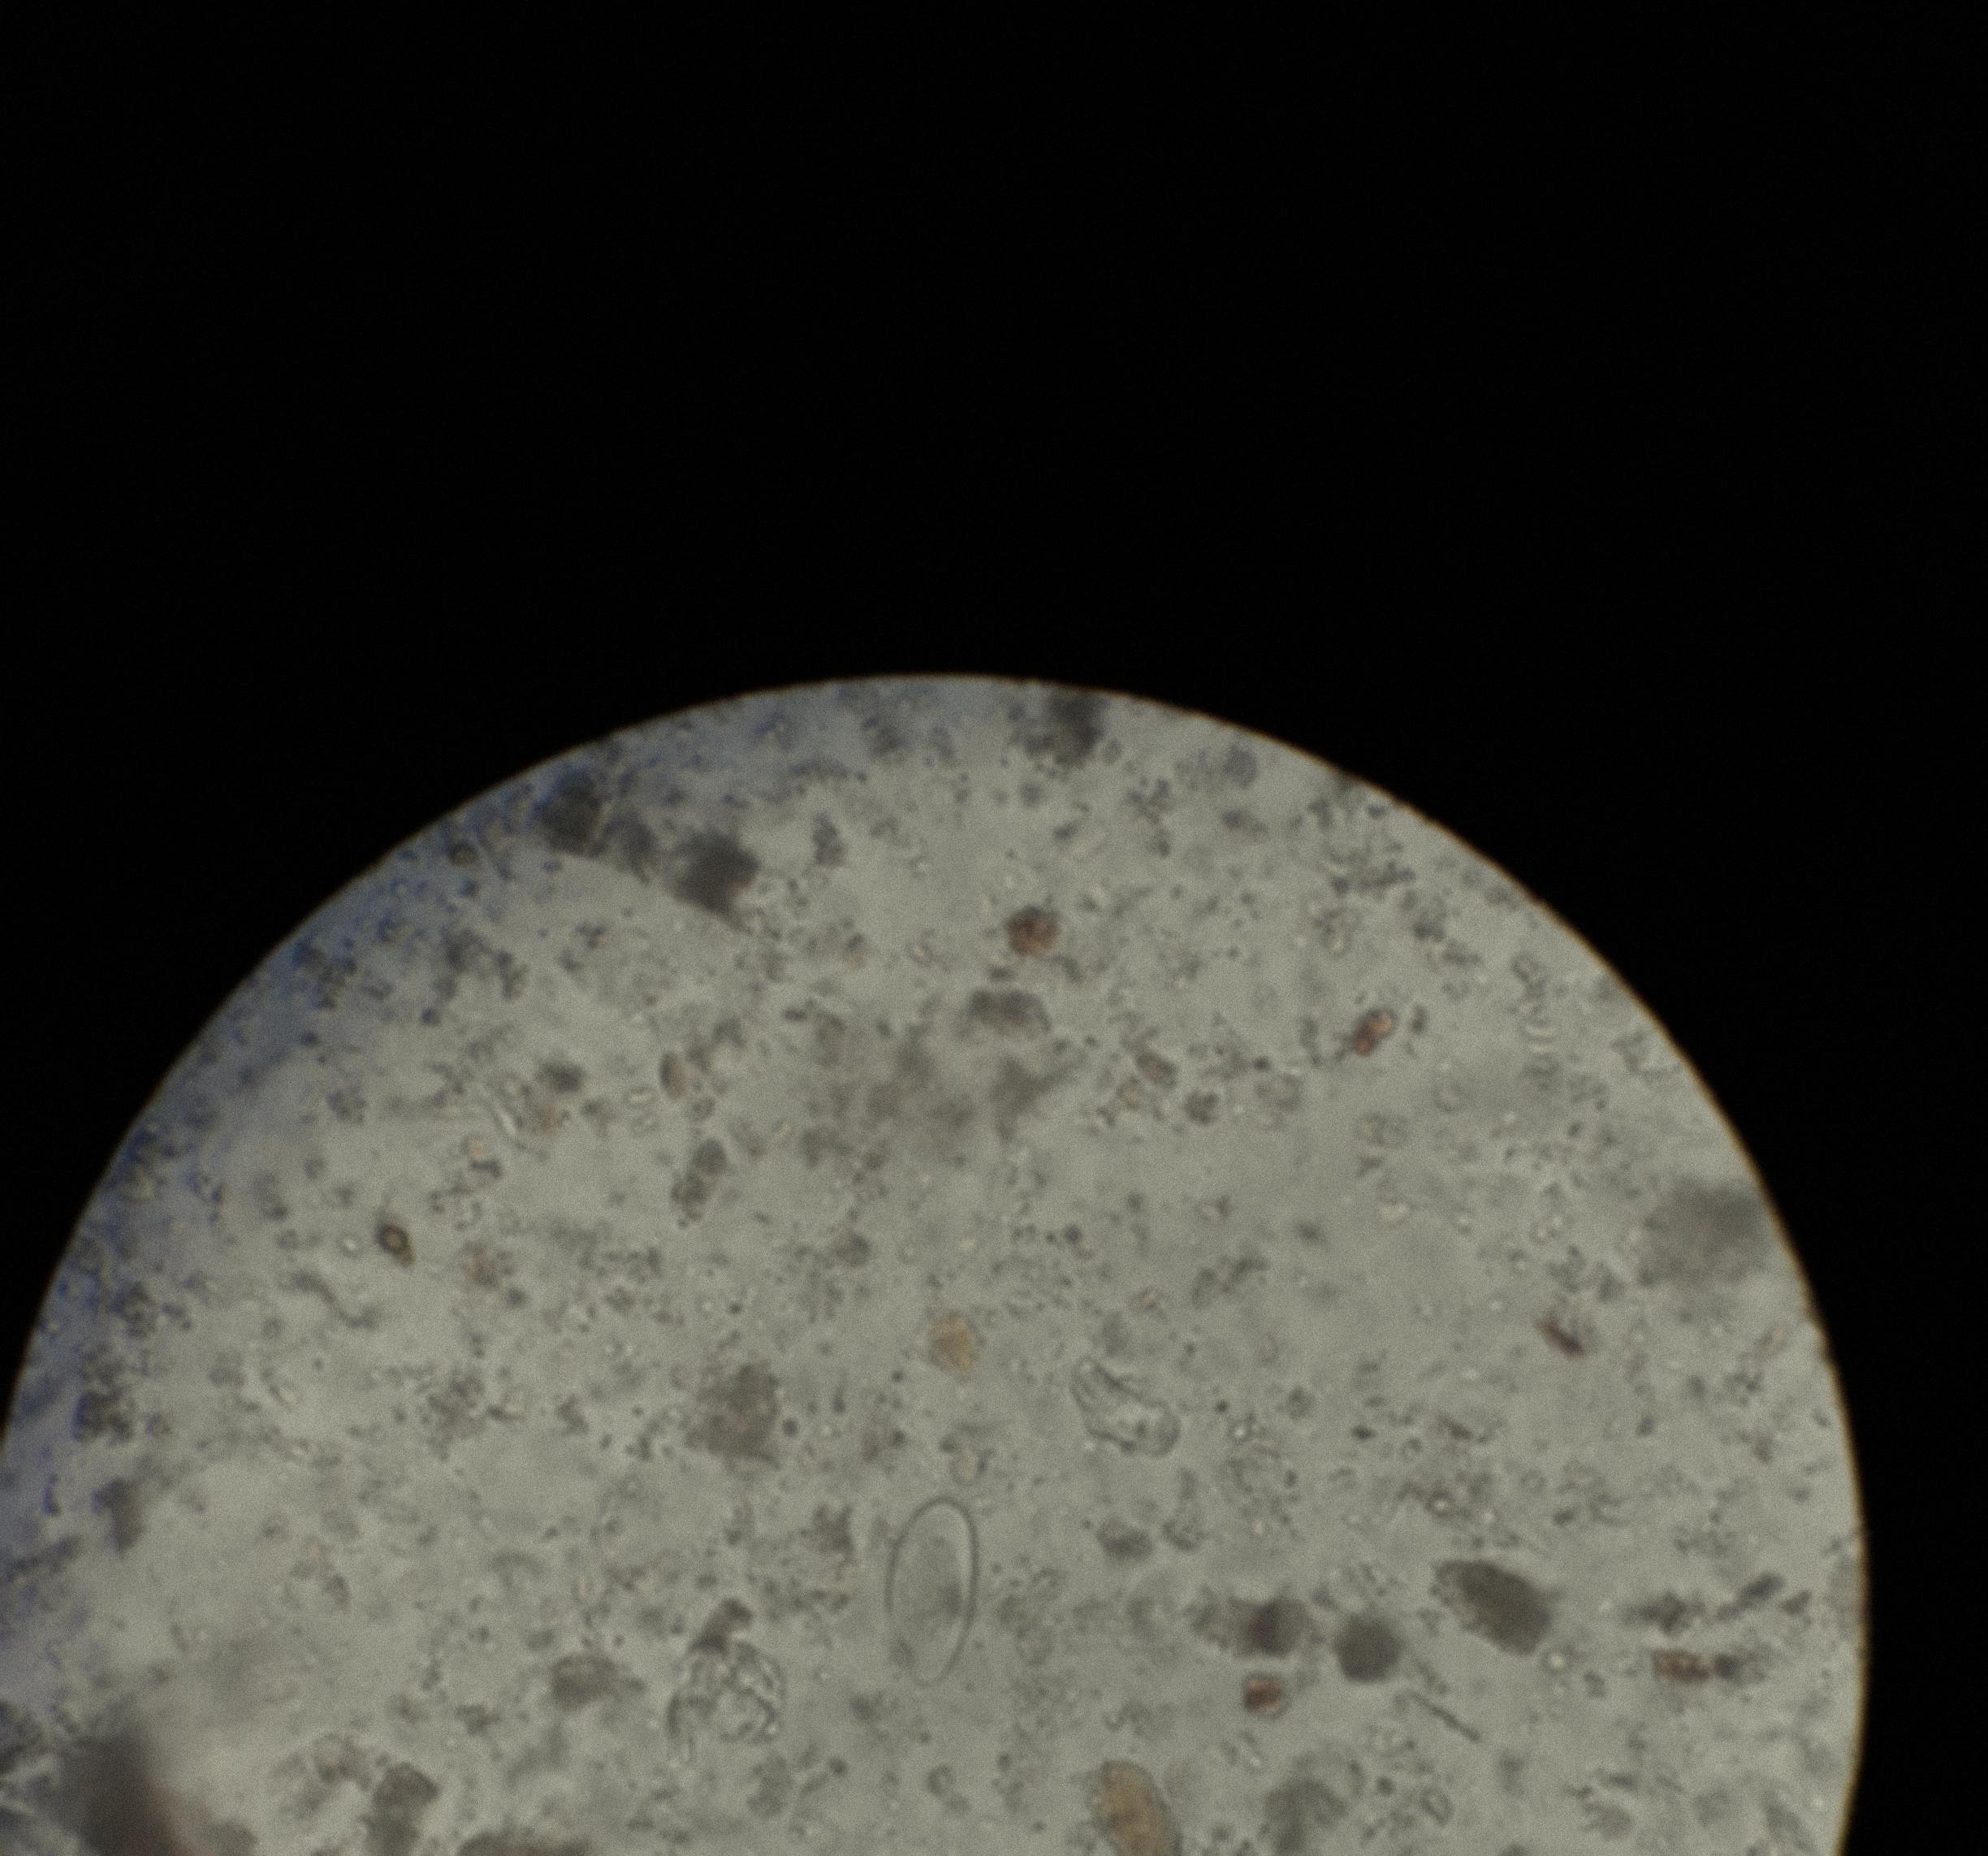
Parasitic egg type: Enterobius vermicularis